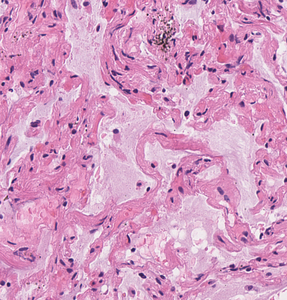
Tumor epithelial tissue: no
Tumor-associated stroma tissue: no
Normal tissue: yes